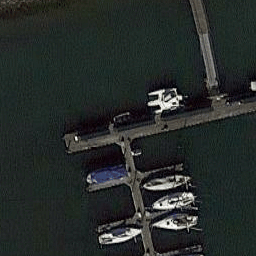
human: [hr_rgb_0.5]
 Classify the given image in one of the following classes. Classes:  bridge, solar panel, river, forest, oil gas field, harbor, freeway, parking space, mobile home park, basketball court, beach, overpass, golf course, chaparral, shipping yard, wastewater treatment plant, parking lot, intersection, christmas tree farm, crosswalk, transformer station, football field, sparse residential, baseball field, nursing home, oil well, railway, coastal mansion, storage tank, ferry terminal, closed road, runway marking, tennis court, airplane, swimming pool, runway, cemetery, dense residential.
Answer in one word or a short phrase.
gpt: harbor